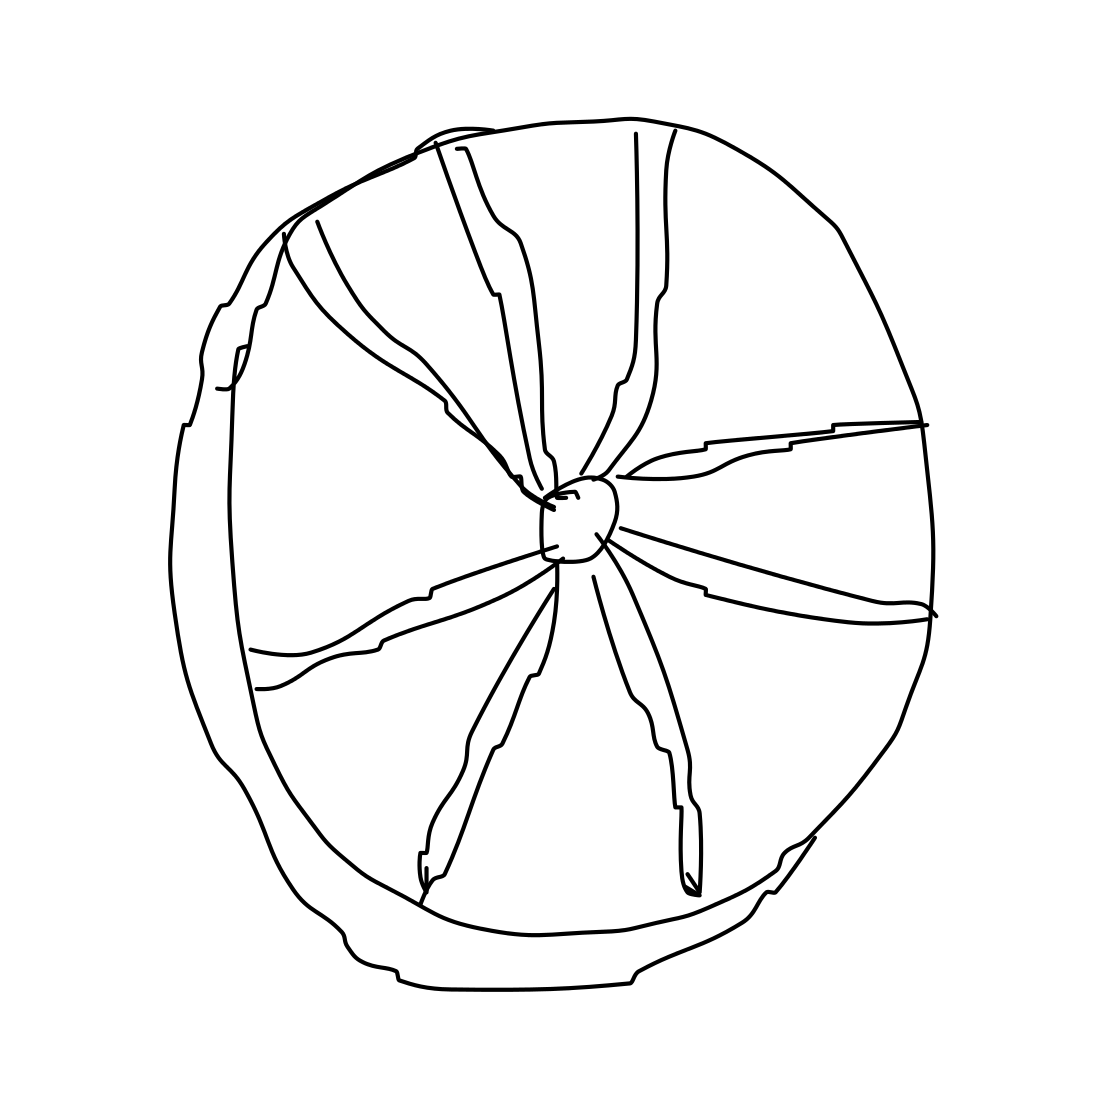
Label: wheel